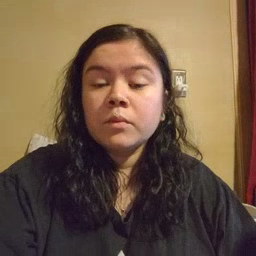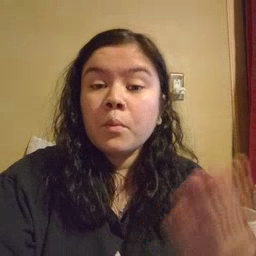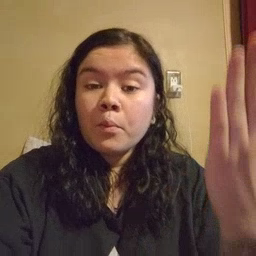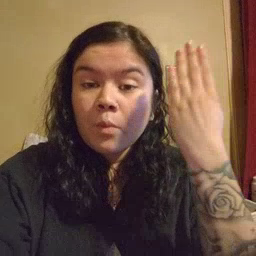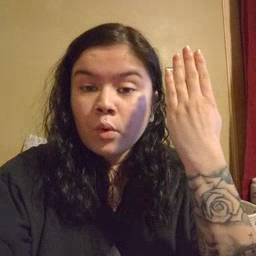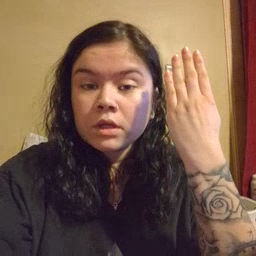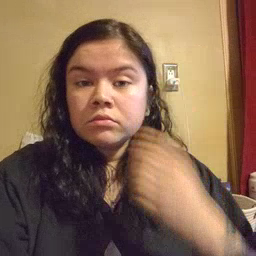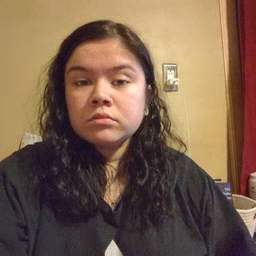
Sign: morning